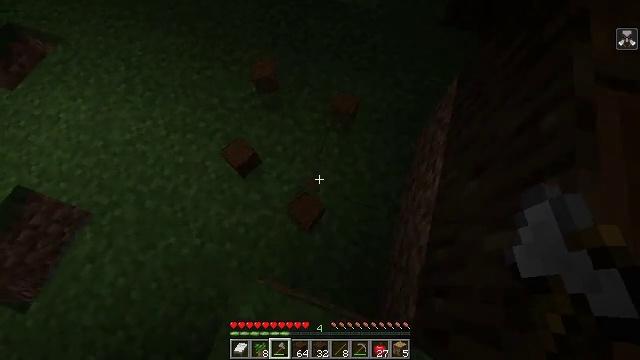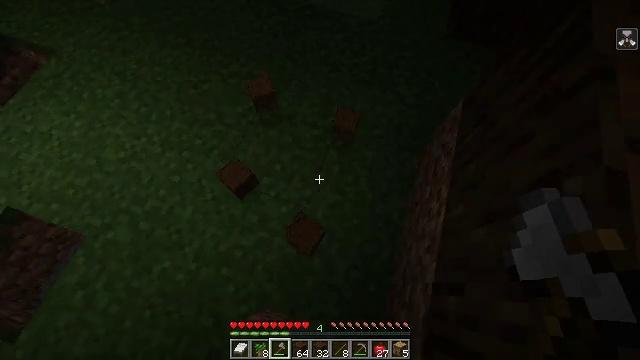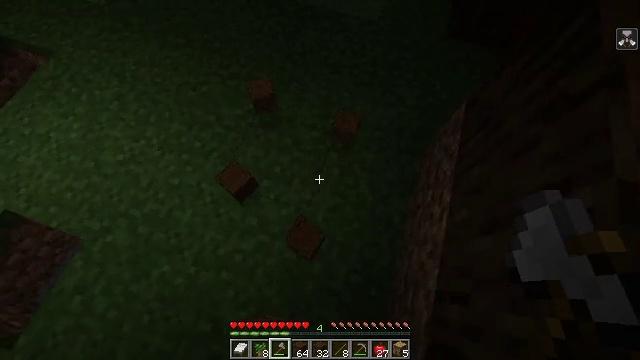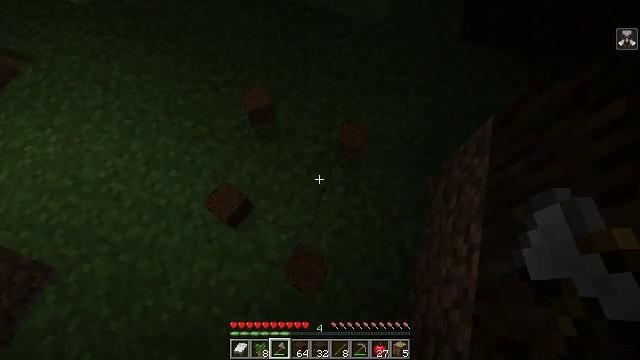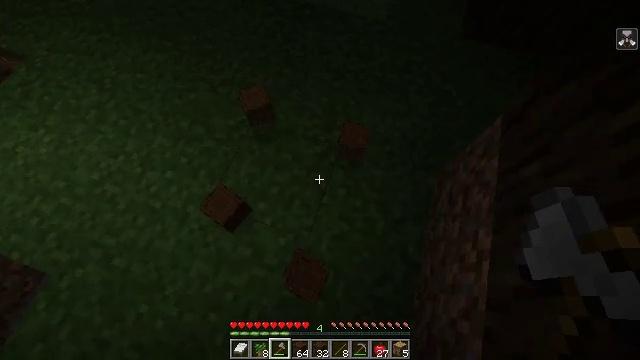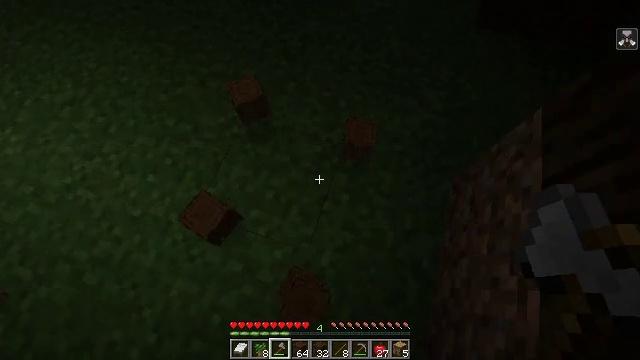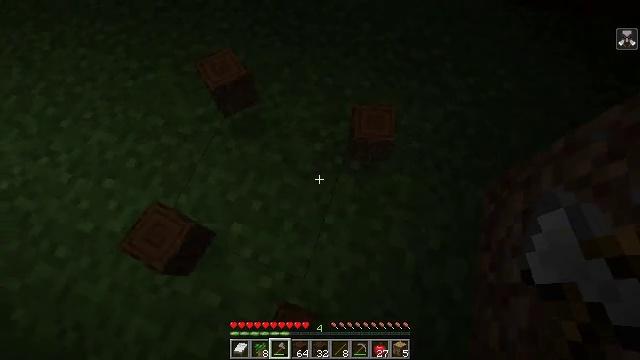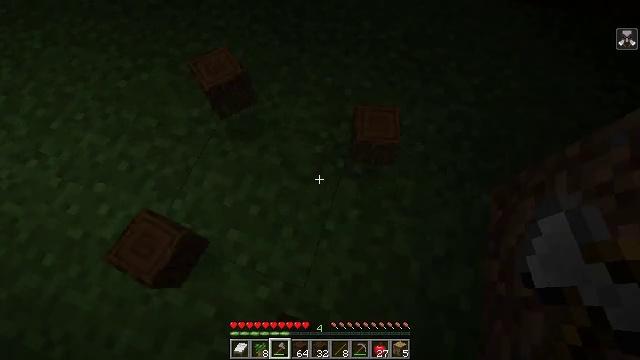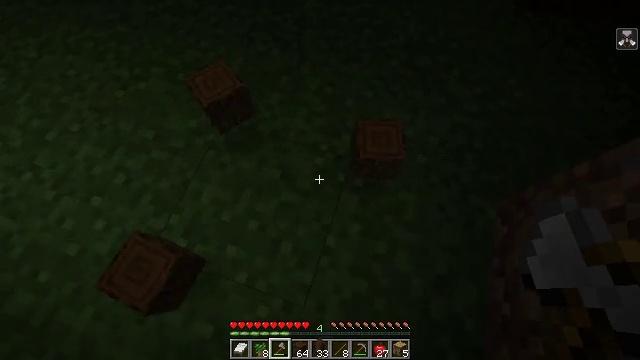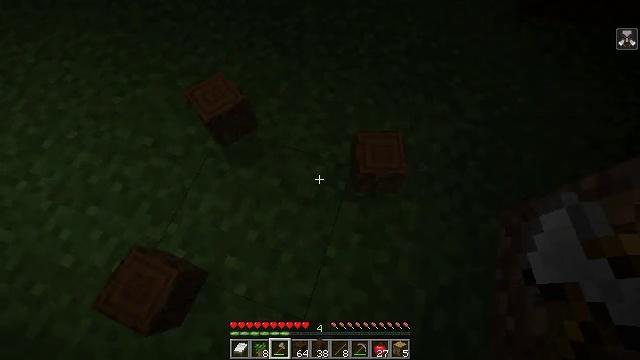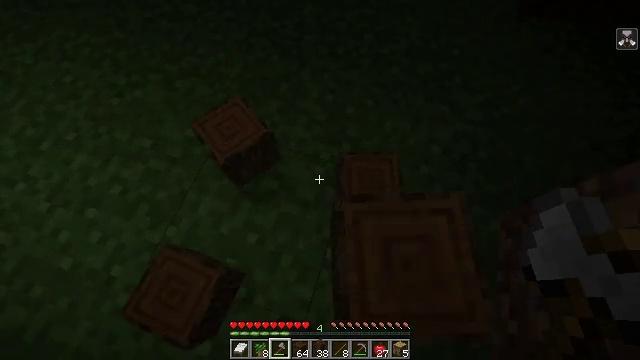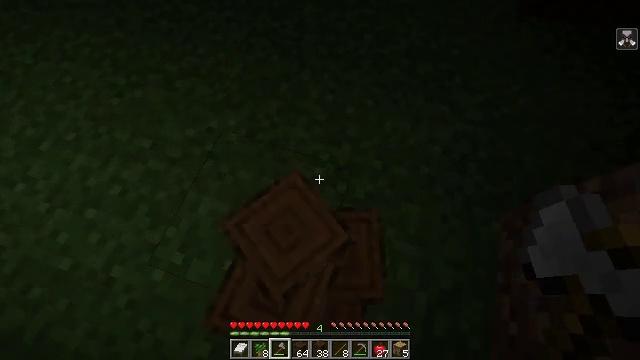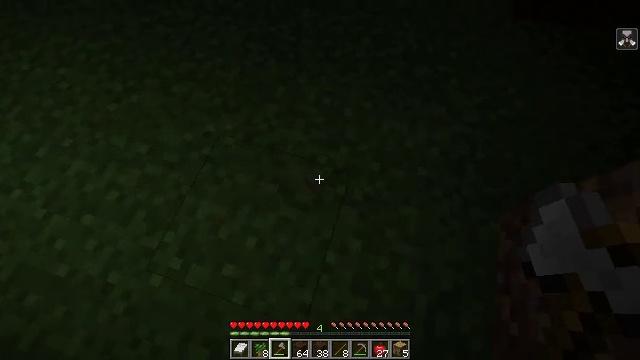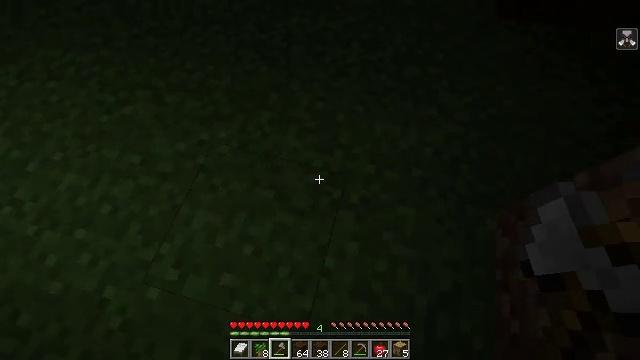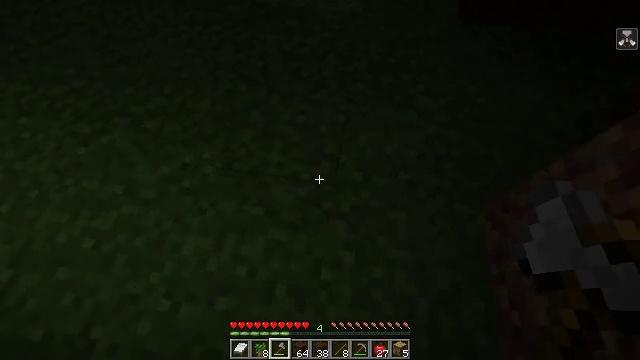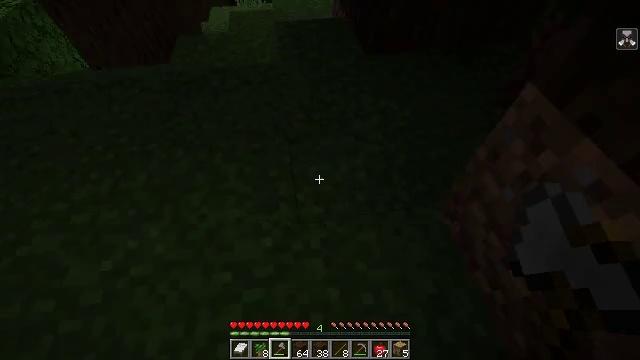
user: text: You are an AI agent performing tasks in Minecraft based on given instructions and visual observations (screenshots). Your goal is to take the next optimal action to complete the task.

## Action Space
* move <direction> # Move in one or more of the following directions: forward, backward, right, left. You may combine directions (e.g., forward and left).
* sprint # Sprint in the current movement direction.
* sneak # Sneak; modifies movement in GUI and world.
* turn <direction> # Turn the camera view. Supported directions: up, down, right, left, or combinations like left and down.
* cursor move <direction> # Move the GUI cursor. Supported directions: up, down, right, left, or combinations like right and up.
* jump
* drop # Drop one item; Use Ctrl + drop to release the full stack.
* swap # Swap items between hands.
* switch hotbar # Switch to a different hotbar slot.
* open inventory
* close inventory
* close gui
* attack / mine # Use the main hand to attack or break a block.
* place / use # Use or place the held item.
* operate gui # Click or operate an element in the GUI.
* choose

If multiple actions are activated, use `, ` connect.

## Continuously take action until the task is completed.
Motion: motion action
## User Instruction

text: Collect dark oak log for building.
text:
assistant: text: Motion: move forward
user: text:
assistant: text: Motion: move forward
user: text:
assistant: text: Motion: move forward
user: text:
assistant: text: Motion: move forward
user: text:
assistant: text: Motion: no_op
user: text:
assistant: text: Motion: no_op
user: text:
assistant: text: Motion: no_op
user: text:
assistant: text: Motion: no_op
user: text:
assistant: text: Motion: no_op
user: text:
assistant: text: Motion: no_op
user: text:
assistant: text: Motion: no_op
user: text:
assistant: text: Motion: no_op
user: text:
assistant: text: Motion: turn right and up
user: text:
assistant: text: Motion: turn right and up
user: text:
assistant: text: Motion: turn right and up
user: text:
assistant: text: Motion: turn right and up
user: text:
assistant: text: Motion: turn right and up
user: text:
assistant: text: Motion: turn right and up
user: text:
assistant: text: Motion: turn right and up
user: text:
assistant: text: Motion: no_op
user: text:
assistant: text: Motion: no_op
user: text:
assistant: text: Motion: turn down
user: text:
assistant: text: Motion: no_op
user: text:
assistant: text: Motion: turn down
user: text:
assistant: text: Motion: no_op
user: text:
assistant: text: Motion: turn right
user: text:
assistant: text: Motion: turn right and up
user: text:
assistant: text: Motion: turn right and up
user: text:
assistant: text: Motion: turn right
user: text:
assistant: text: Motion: attack / mine